Field crop: maize
Growth stage: 2
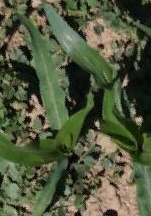
Species: maize